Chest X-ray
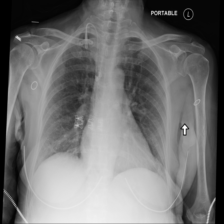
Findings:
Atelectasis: negative
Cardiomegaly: negative
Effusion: negative
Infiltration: negative
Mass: negative
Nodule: positive
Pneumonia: negative
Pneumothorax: negative
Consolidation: negative
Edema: negative
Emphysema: negative
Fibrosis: negative
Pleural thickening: negative
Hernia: negative